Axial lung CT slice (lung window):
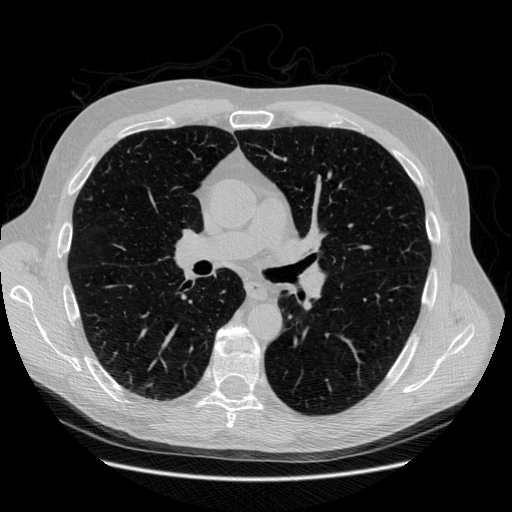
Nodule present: no